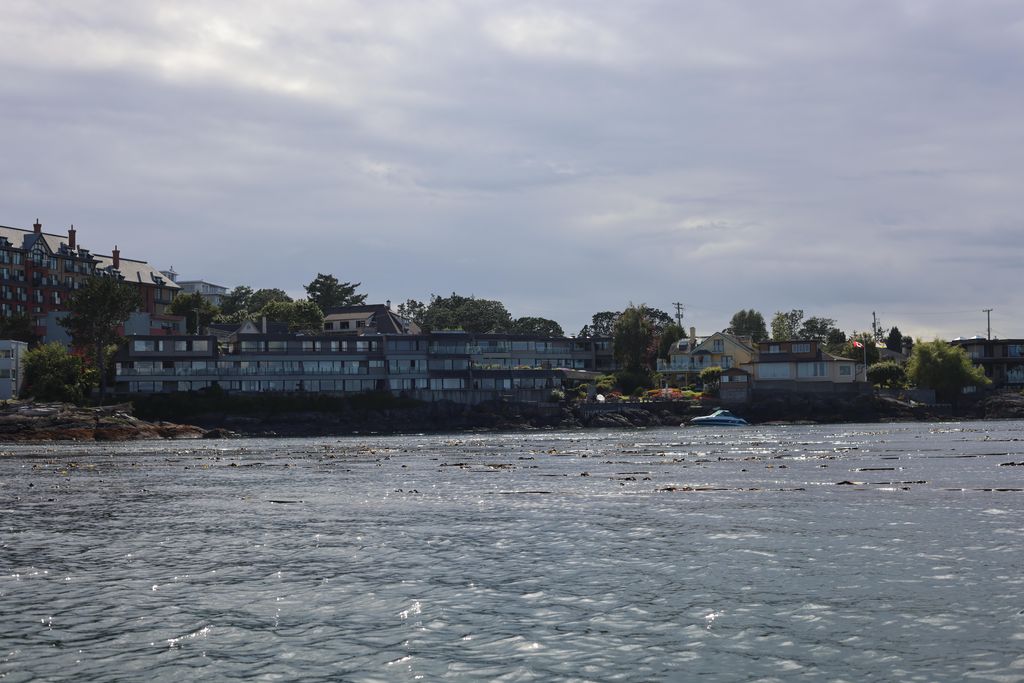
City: victoria